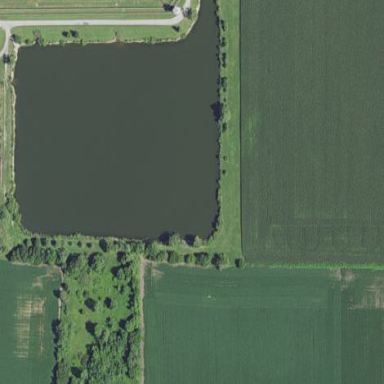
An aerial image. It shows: Pond surrounded by natural water.